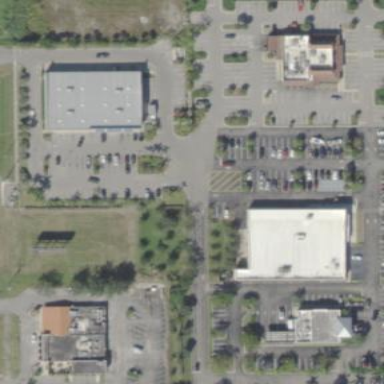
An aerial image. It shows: Retail area.